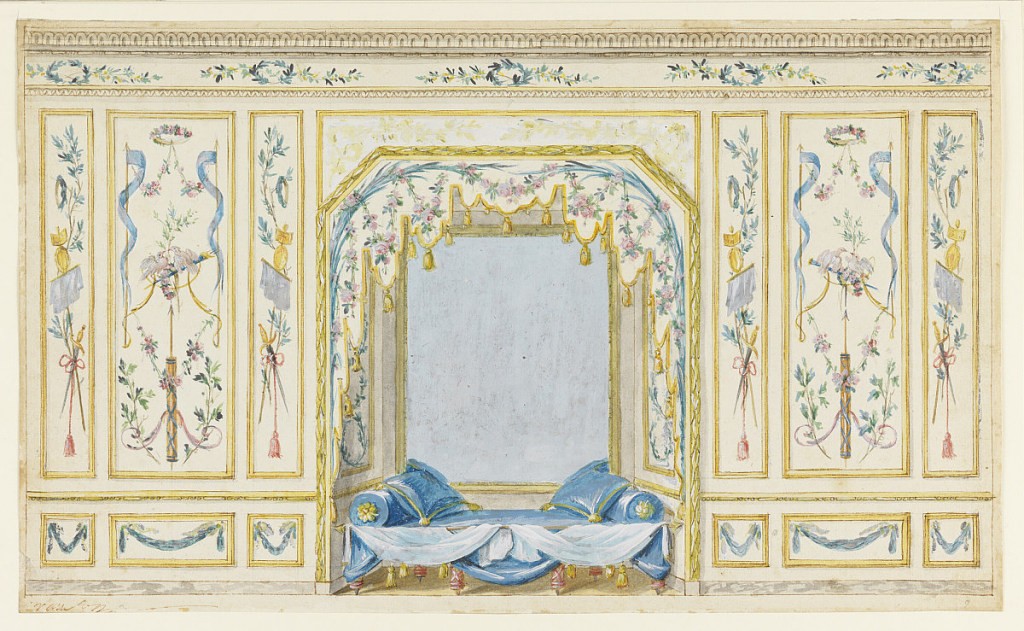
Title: Wall Elevation of Bedroom Alcove
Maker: Pierre Ranson, French, 1736–1786
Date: ca. 1780
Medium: Pen and brown ink, brush and watercolor, gouache, graphite on white laid paper
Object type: Drawing
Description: Elevation of a section of a painted wall showing an alcove at center hung with tasseled draperies above a day bed with blue pillows. Predominate color scheme is white, blue and gold. Trophies on side walls include quivers, arrows, swords, ribbons and doves, possibly indicating a theme of love.